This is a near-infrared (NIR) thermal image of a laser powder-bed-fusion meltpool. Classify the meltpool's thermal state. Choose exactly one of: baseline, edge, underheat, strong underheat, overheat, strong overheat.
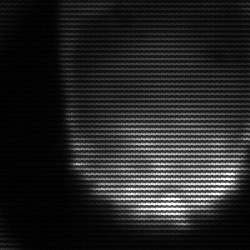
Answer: edge